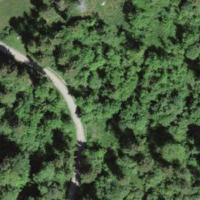
EUNIS habitat code: 43
Species observed at this site:
Tussilago farfara